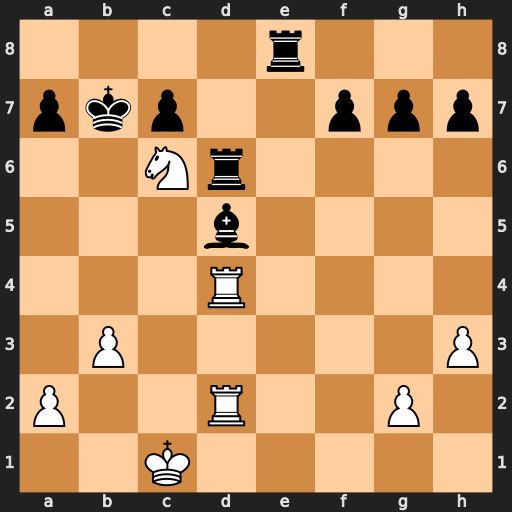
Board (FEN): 4r3/pkp2ppp/2Nr4/3b4/3R4/1P5P/P2R2P1/2K5
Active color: w
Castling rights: -
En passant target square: -
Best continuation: Na5+ Kb6 Rxd5